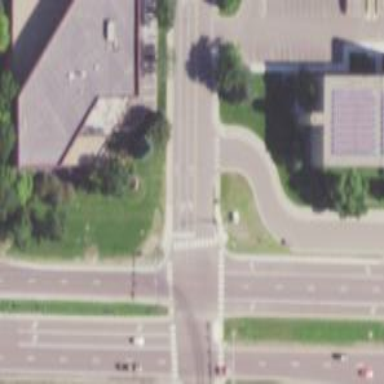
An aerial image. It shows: Marked crossing for cyclists on cycleway.